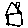
Label: house